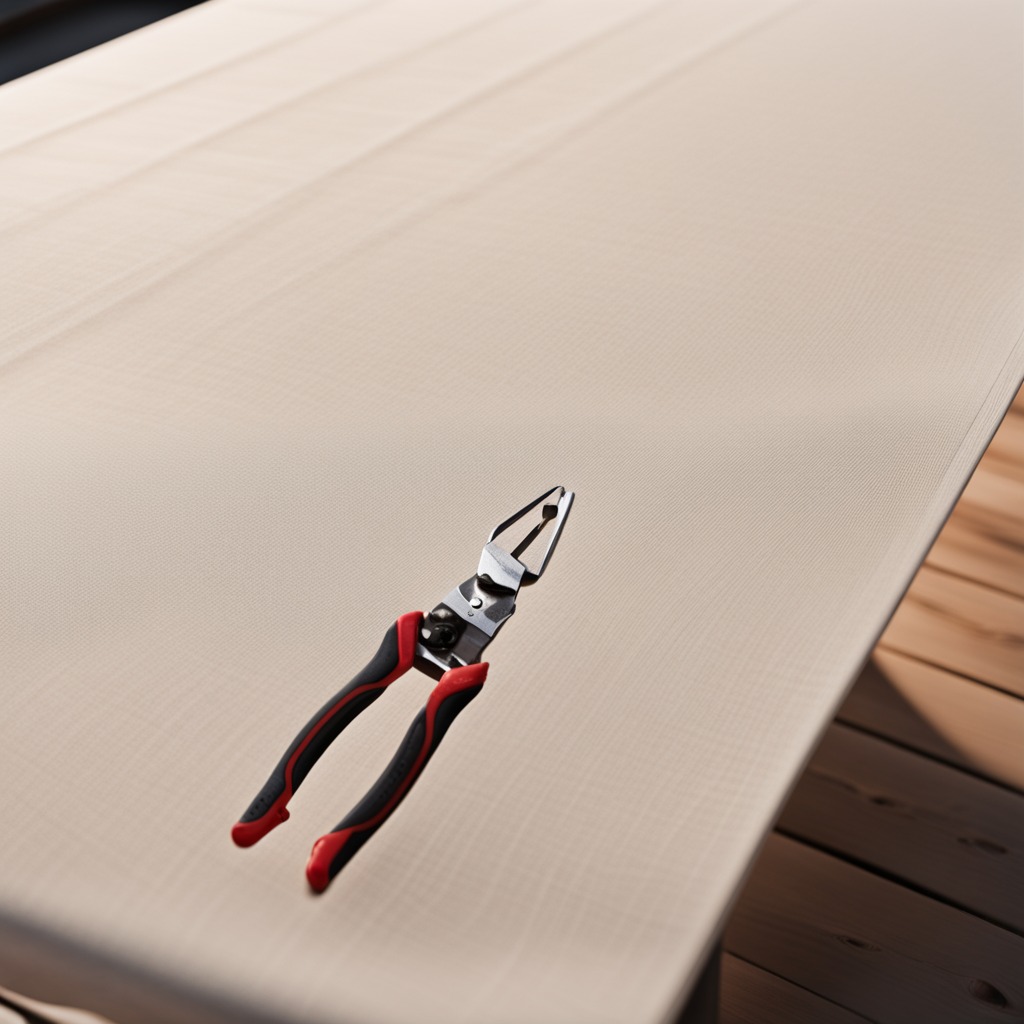
A plier lies on a wooden table in an outdoor workshop during daytime bright natural light soft shadows worn but beneath the cloth